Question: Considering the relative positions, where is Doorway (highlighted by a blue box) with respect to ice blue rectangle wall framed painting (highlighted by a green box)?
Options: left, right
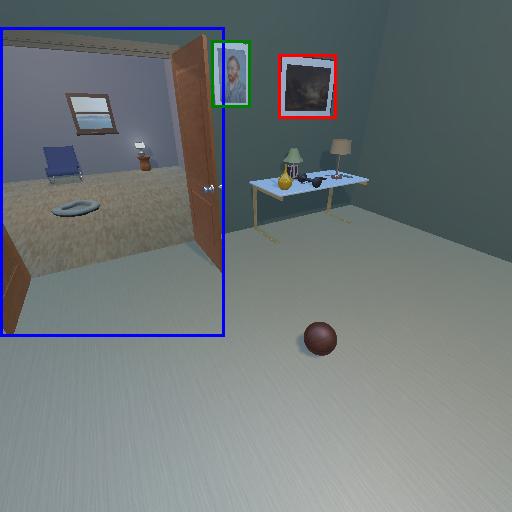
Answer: left